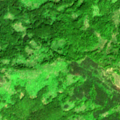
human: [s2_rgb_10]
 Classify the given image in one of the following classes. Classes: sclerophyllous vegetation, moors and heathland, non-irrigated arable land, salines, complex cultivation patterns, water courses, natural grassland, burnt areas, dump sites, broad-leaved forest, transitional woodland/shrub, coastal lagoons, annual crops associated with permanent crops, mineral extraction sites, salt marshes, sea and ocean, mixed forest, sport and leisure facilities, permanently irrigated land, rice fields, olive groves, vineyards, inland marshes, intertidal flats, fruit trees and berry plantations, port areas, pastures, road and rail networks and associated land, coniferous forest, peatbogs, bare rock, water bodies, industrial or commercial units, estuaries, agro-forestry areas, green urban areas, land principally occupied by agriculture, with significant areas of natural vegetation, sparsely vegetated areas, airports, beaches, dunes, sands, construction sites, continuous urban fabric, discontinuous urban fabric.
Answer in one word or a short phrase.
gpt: broad-leaved forest, transitional woodland/shrub